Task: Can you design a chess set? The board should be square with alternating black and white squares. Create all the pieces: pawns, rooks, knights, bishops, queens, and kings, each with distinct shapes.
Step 5188:
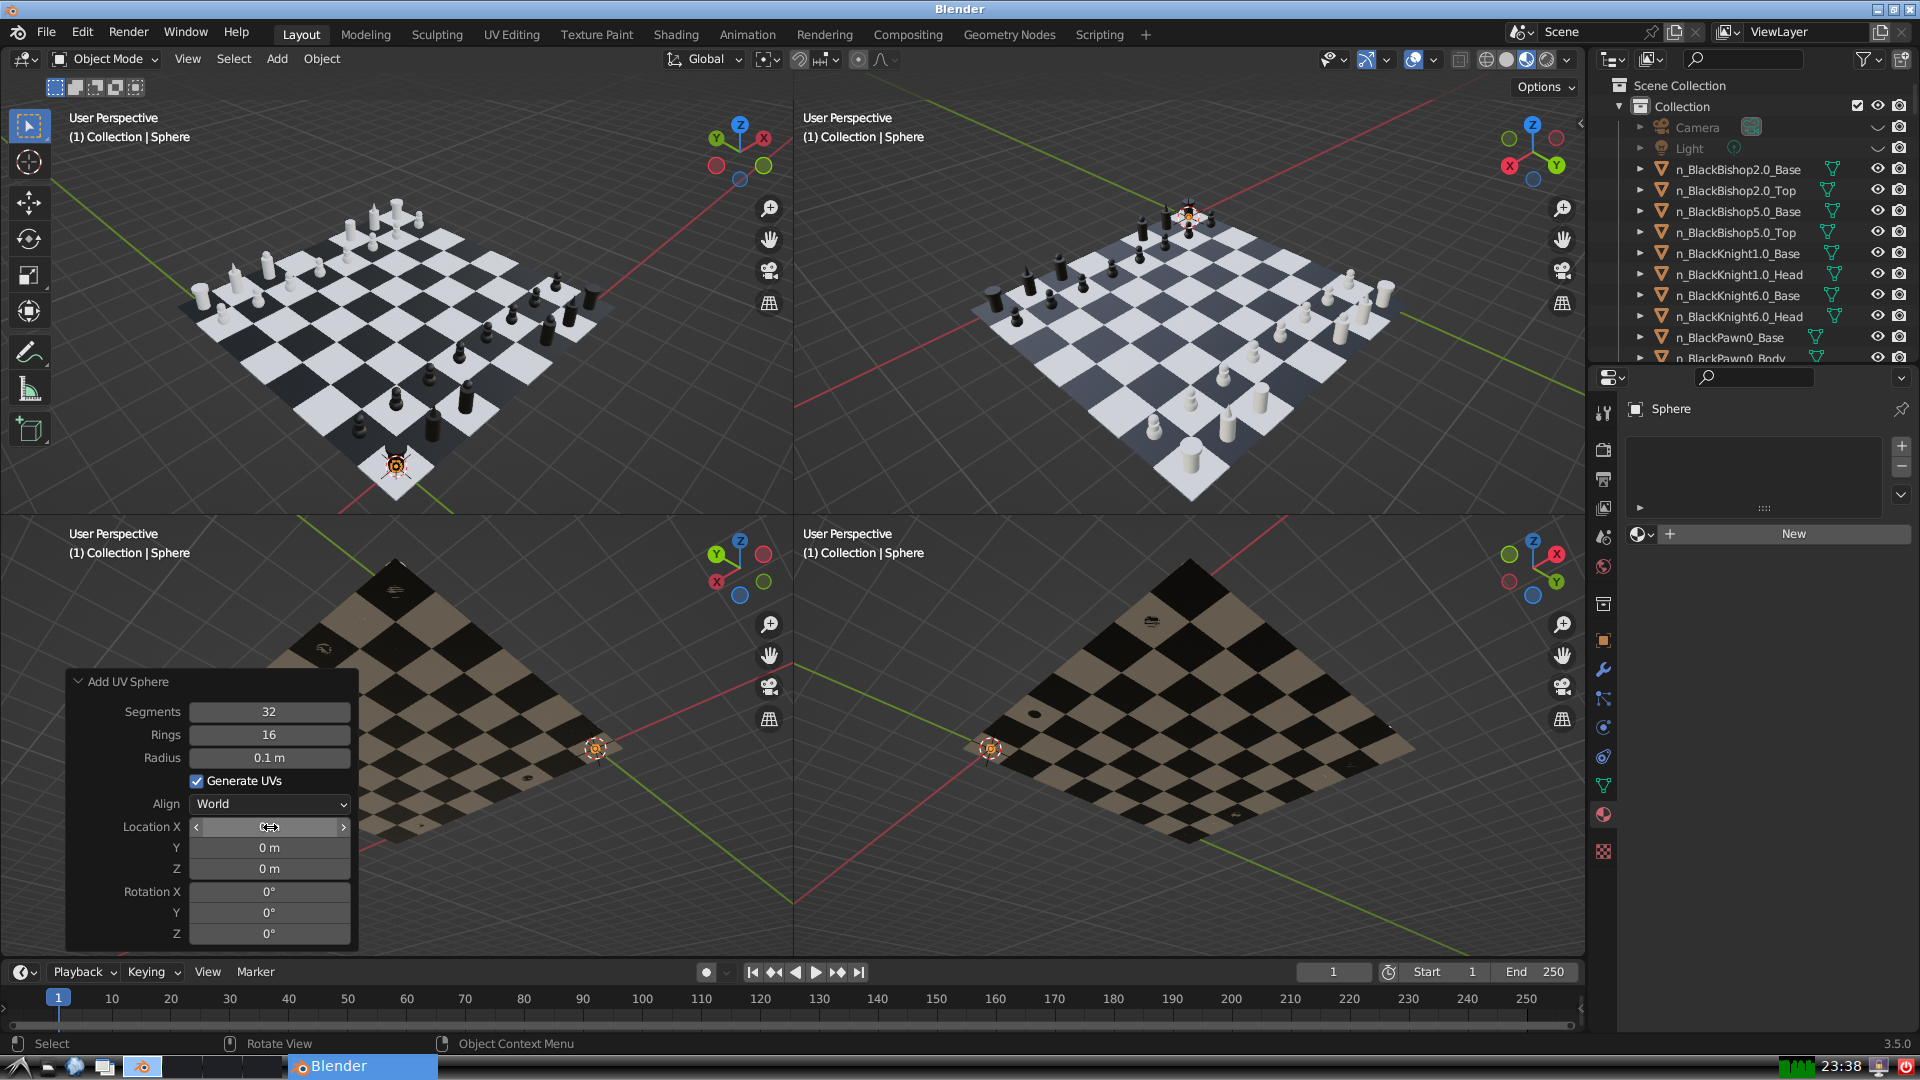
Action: click: no